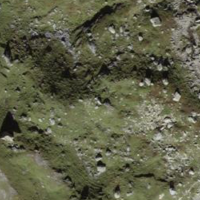
EUNIS habitat code: 23
Species observed at this site:
Omocestus viridulus